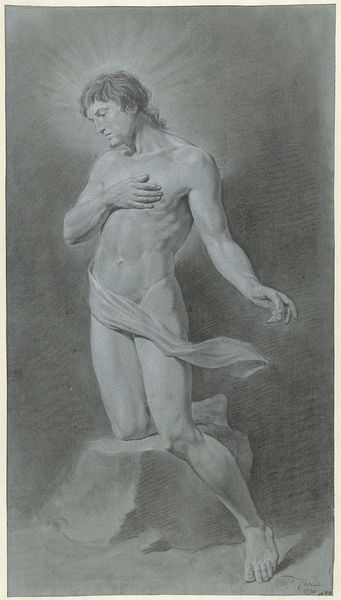
Titel: Knielend mannelijk naakt, als Christus
Künstler: Floris Croese
Standort: Amsterdam
Institution: Rijksmuseum
Schlagwörter: gris, homme, blanc, noir, blanche, femme, lumière, main, pierre, nue, rayon, geste, feminin, roche, rayons, nimbe, nu, roque, sait